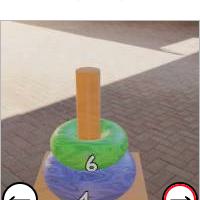
Task: sum
Answer: 10